Field crop: tomato
Growth stage: 1
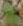
Species: solanum